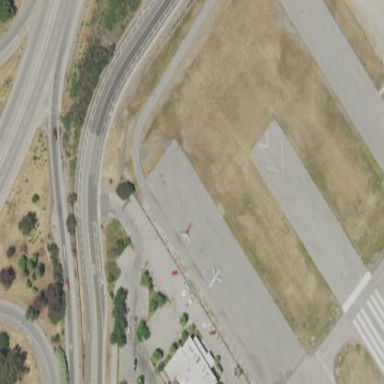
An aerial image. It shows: Apron at the airport.